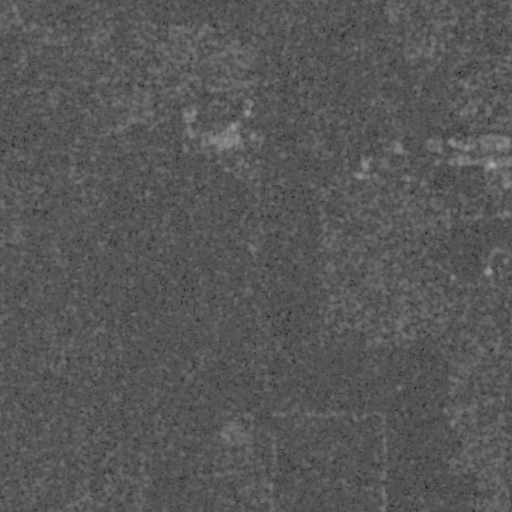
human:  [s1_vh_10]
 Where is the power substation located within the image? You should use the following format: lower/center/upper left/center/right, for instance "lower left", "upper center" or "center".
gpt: The power substation is located in the center of the image.
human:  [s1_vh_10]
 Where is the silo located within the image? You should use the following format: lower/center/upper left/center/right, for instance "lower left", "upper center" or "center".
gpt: The silo is located in the upper center of the image.
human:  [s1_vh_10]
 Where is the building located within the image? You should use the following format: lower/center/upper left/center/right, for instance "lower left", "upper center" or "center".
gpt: The building is located in the upper center of the image.
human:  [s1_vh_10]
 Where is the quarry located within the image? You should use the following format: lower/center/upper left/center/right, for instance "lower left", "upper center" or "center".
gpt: There is no quarry in the image.

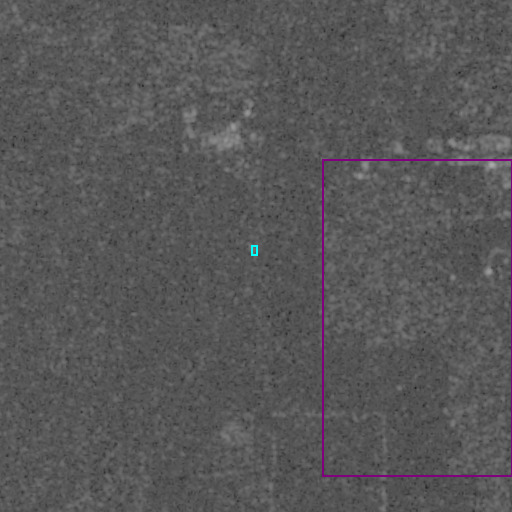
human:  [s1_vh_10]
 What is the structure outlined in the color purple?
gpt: The structure outlined in purple is a crop field.
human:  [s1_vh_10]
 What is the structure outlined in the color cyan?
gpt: The structure outlined in cyan is a power substation.
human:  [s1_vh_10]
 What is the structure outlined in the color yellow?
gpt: There is no yellow outline.